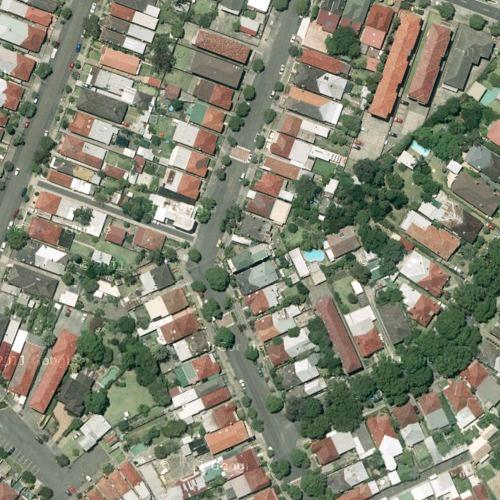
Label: sydney